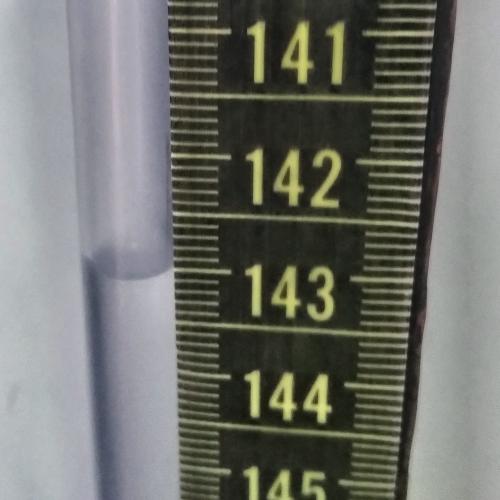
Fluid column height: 143.1 cm